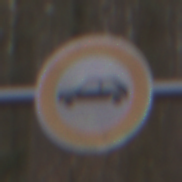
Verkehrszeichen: VerbotPersonenkraftwagen
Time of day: MorningAfternoon
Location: Outdoor (Nature)
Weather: Overcast
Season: Autumn
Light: Natural